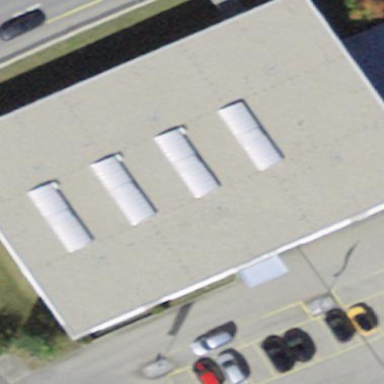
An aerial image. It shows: Building.